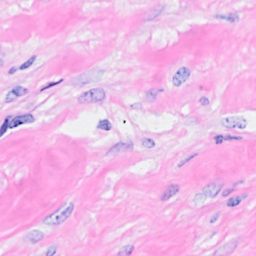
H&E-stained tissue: Breast